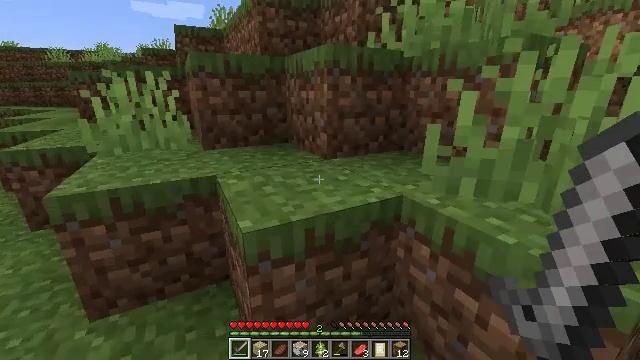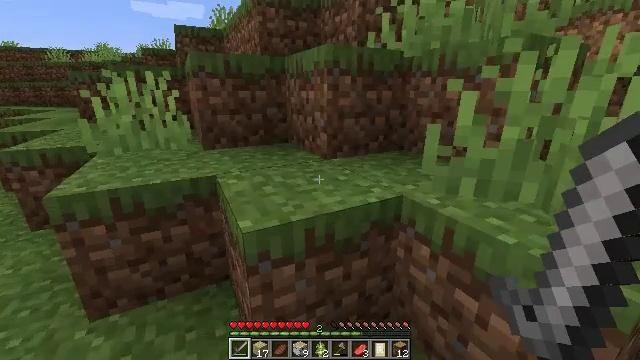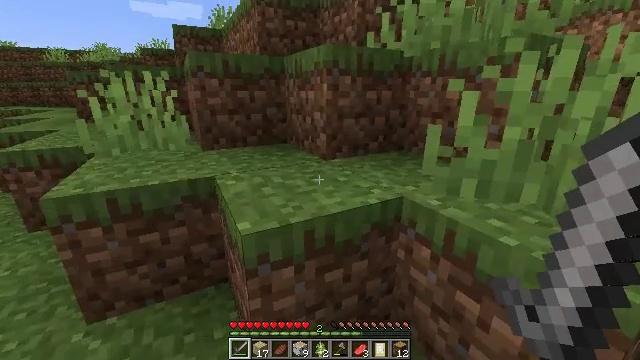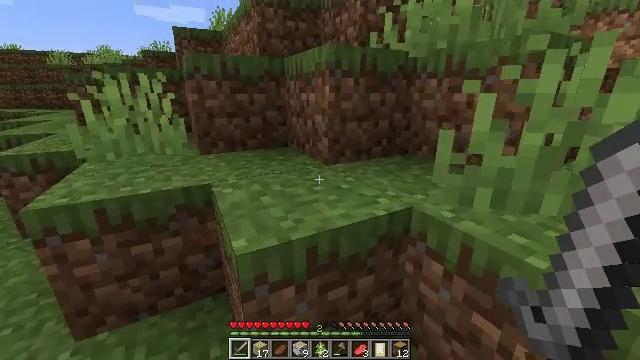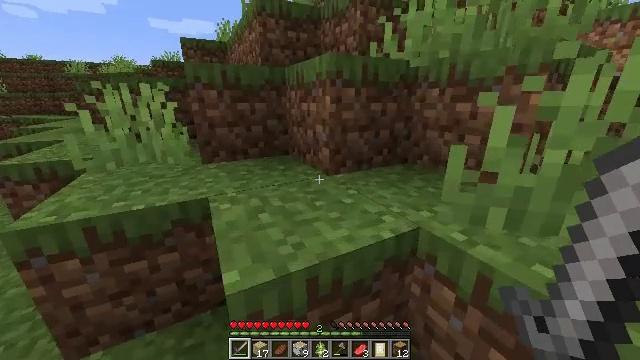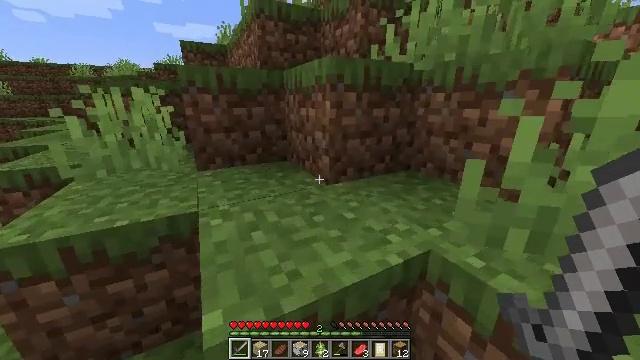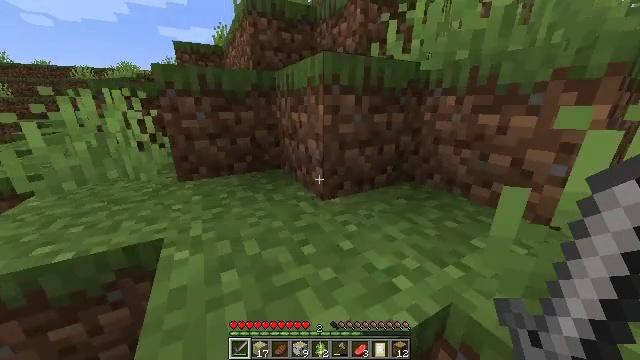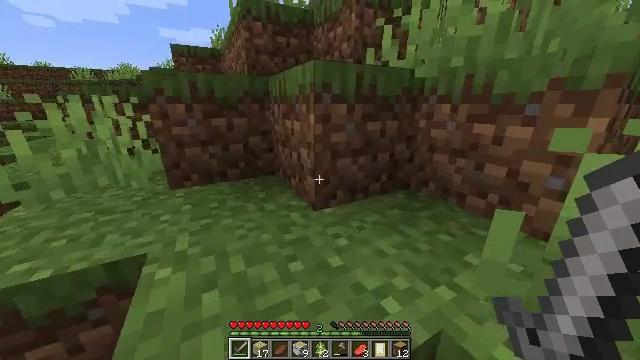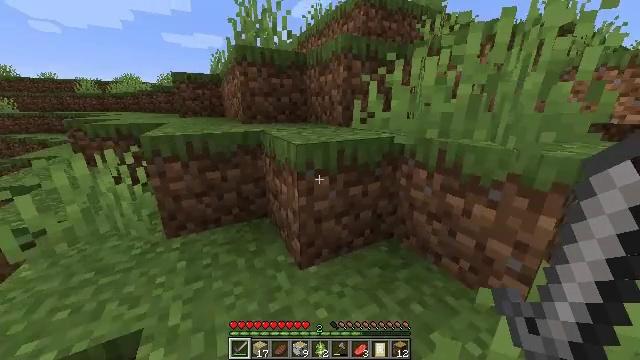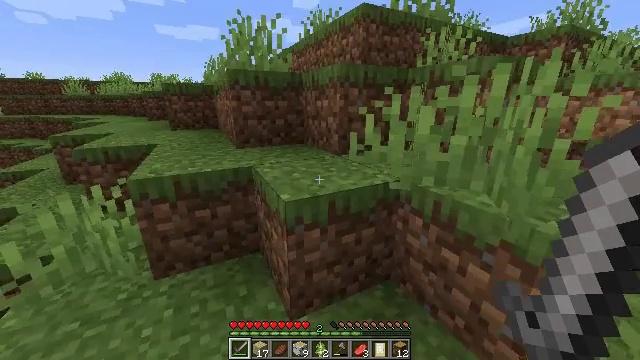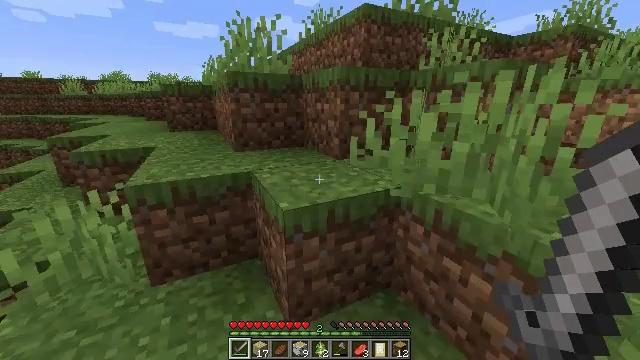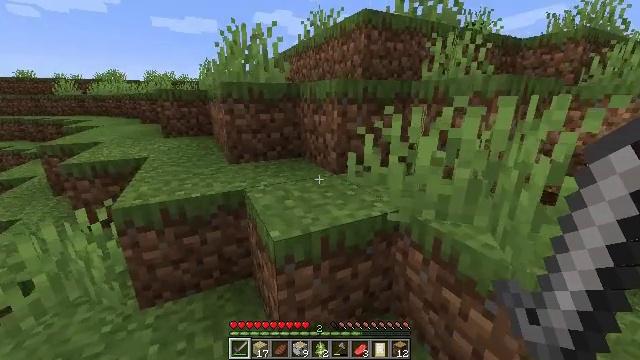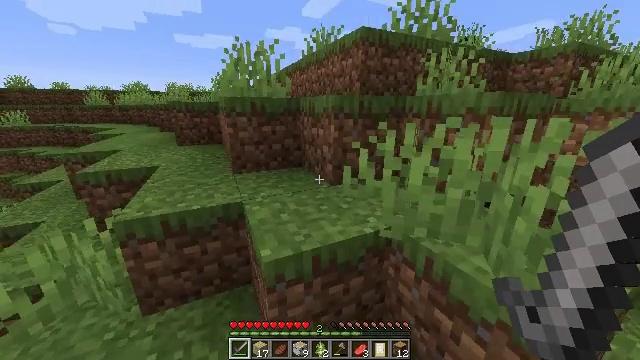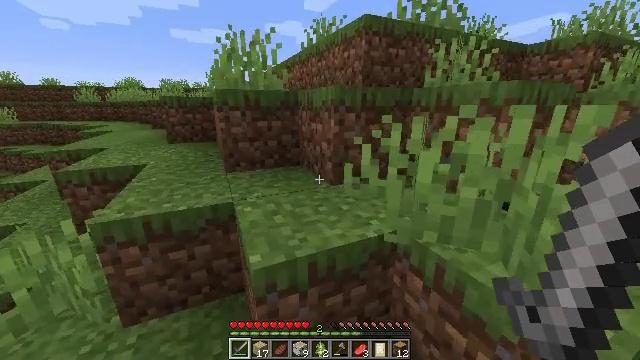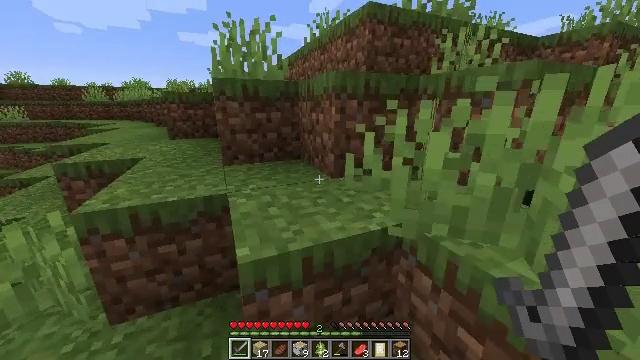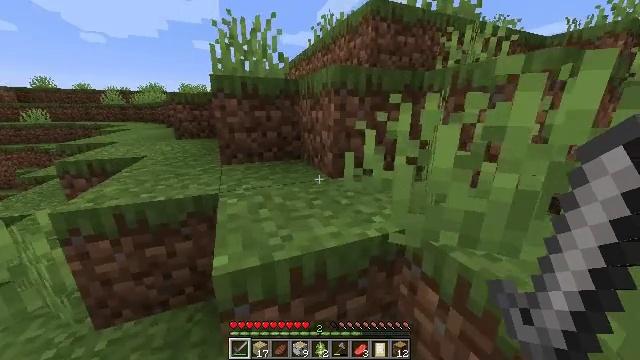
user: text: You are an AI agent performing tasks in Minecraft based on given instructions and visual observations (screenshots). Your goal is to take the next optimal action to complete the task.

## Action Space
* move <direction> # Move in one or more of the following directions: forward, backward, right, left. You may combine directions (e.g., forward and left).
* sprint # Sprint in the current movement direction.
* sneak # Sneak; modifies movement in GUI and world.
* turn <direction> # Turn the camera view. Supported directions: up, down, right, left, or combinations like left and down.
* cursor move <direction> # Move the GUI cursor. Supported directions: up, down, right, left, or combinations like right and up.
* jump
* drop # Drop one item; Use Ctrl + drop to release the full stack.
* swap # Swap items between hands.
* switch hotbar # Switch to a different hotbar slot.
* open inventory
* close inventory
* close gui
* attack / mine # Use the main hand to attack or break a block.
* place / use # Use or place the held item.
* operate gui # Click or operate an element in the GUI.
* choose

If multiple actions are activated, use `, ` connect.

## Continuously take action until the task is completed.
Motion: motion action
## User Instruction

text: Retrieve the white bed for later use.
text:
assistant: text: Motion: sprint
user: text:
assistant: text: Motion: move forward, sprint
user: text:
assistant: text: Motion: move forward, sprint
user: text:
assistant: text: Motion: move forward, sprint
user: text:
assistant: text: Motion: move forward, sprint
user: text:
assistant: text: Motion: move forward, sprint
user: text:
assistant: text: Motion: move forward, sprint, jump
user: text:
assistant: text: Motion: move forward, sprint, jump
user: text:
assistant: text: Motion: move forward, sprint, jump
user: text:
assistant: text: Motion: move forward, sprint, jump
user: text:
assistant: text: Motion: move forward, sprint, jump
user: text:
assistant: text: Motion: move forward, sprint, turn left
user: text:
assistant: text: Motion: move forward, sprint
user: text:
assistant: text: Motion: move forward, sprint, turn left
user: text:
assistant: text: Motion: move forward, sprint, turn left
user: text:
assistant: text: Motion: move forward, sprint, turn left
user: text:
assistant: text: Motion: move forward, sprint, turn left and up
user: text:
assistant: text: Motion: move forward, sprint, turn left
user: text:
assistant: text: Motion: move forward, sprint, turn left
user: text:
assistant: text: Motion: move forward, sprint
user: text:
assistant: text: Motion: move forward, sprint, jump
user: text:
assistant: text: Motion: move forward, sprint, jump
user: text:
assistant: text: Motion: move forward, sprint, jump
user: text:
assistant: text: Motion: move forward, sprint, jump
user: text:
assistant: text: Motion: move forward, sprint, jump
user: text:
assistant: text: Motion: move forward, sprint
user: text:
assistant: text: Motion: move forward, sprint
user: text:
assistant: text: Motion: move forward, sprint
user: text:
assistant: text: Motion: move forward, sprint
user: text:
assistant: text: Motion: move forward, sprint